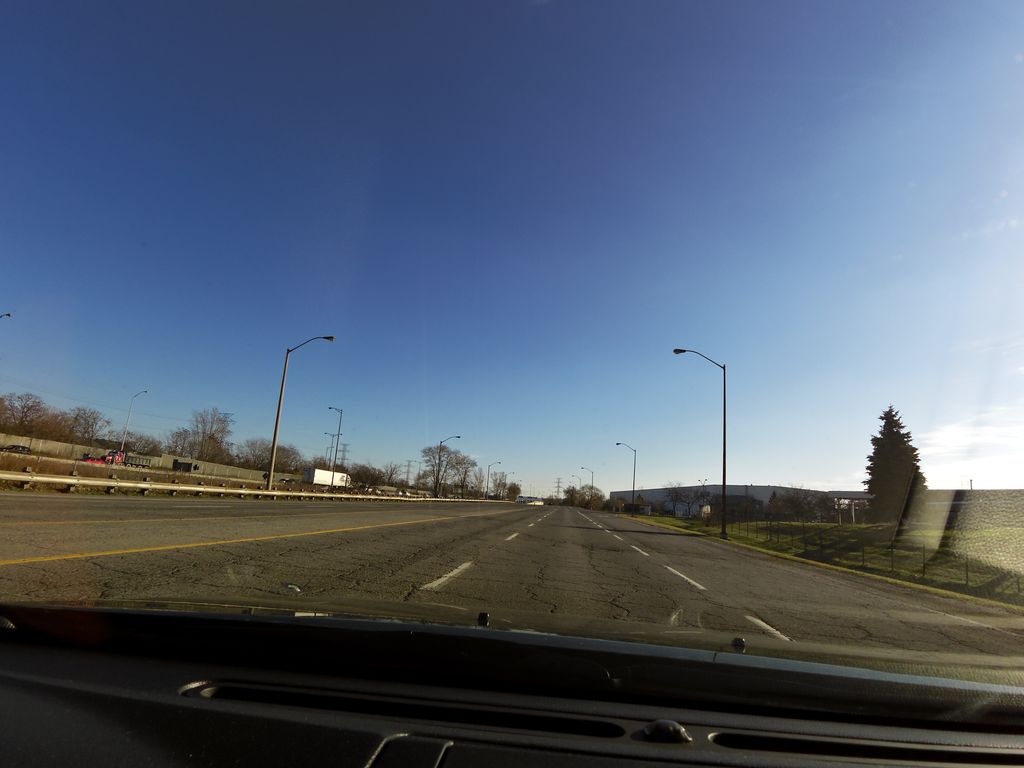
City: hamilton